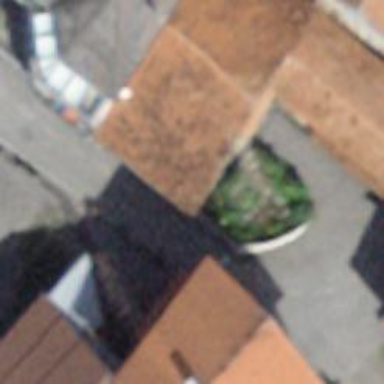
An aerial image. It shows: Simple house.